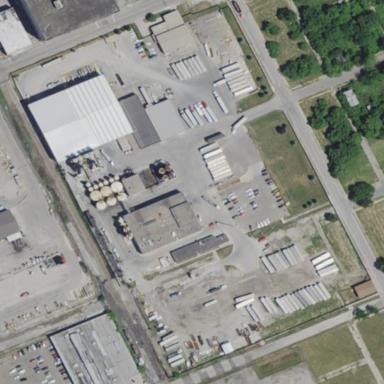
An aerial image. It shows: Industrial area.